Interaction volume radius: 10 \u00c5
Interaction volume height: 20 \u00c5
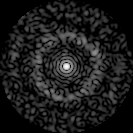
Disorder parameter: 0.82